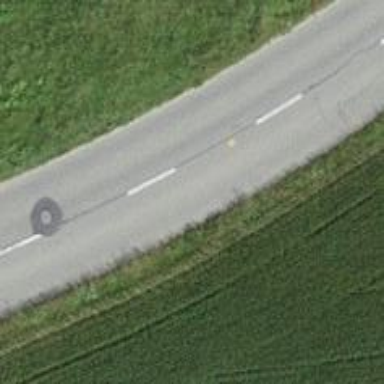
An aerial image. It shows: Tertiary road with asphalt surface.